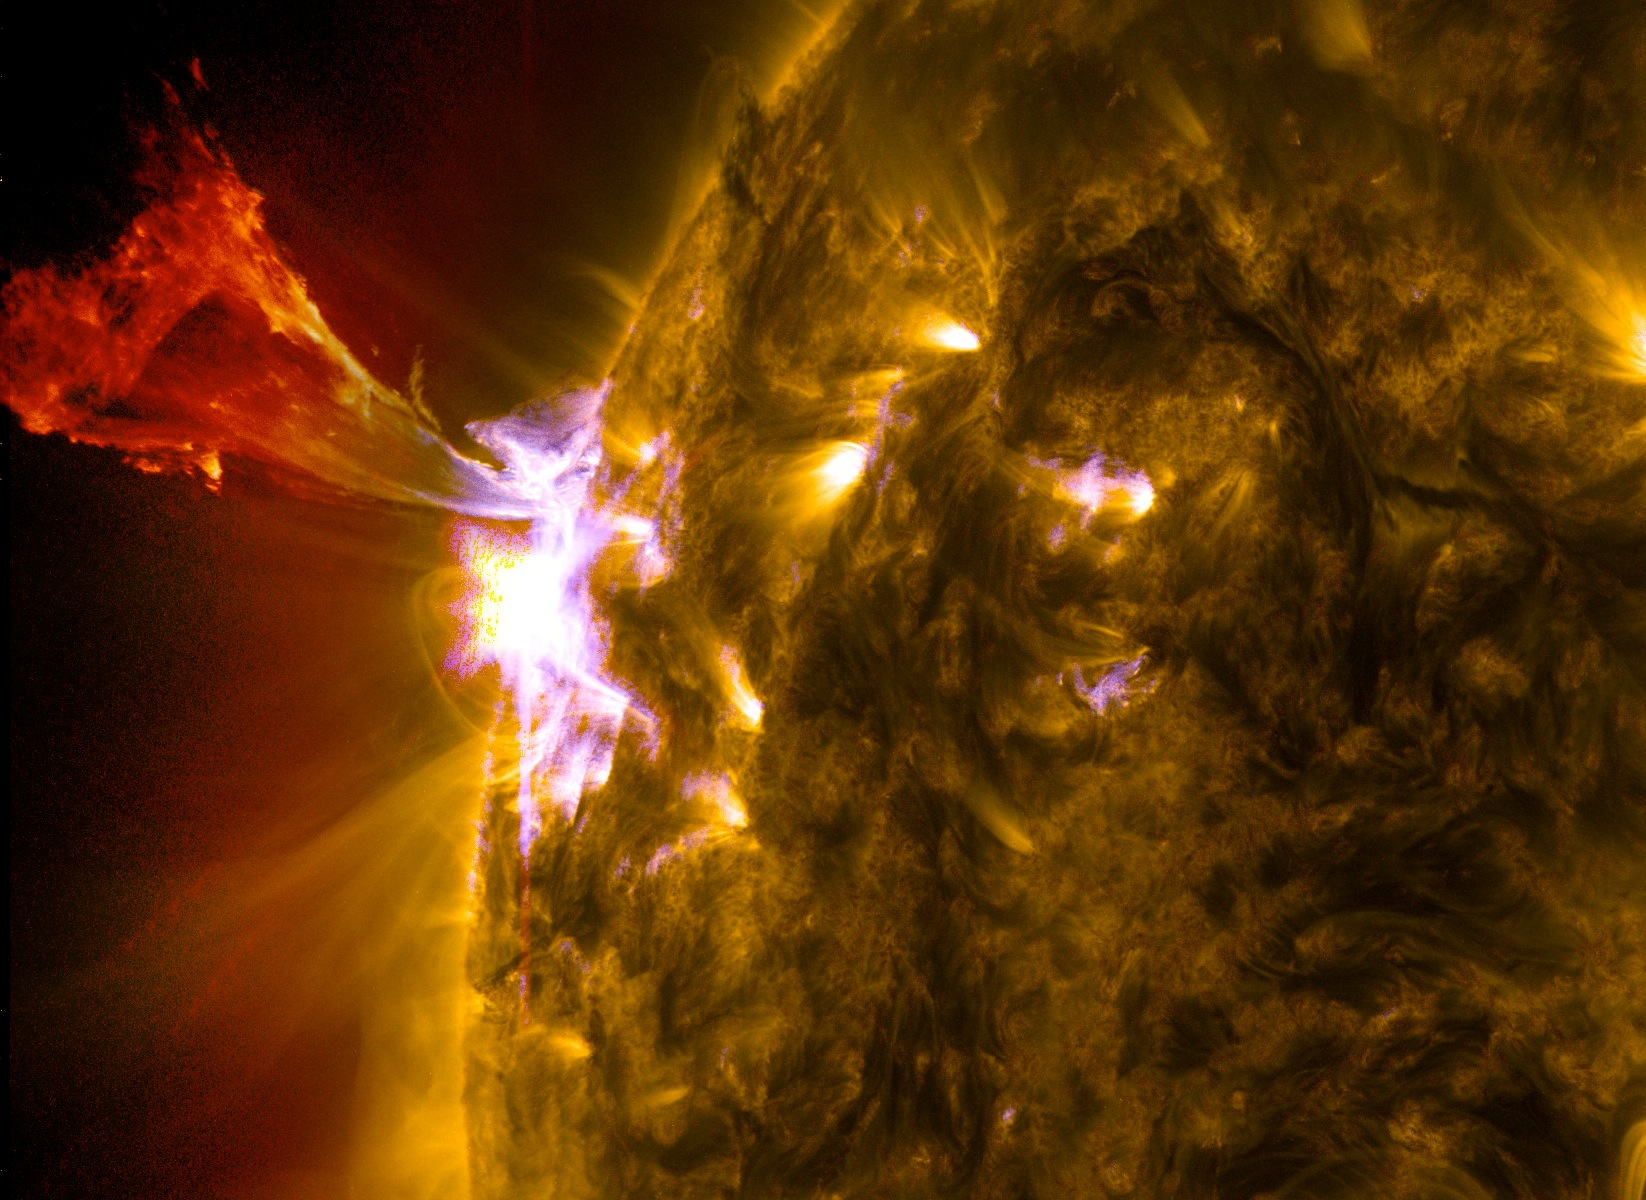
Sun Emits a Mid-Level Flare Sun Emits a Mid-Level Flare, sun, nasa, flare, sdo